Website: lowes
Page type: billing-address
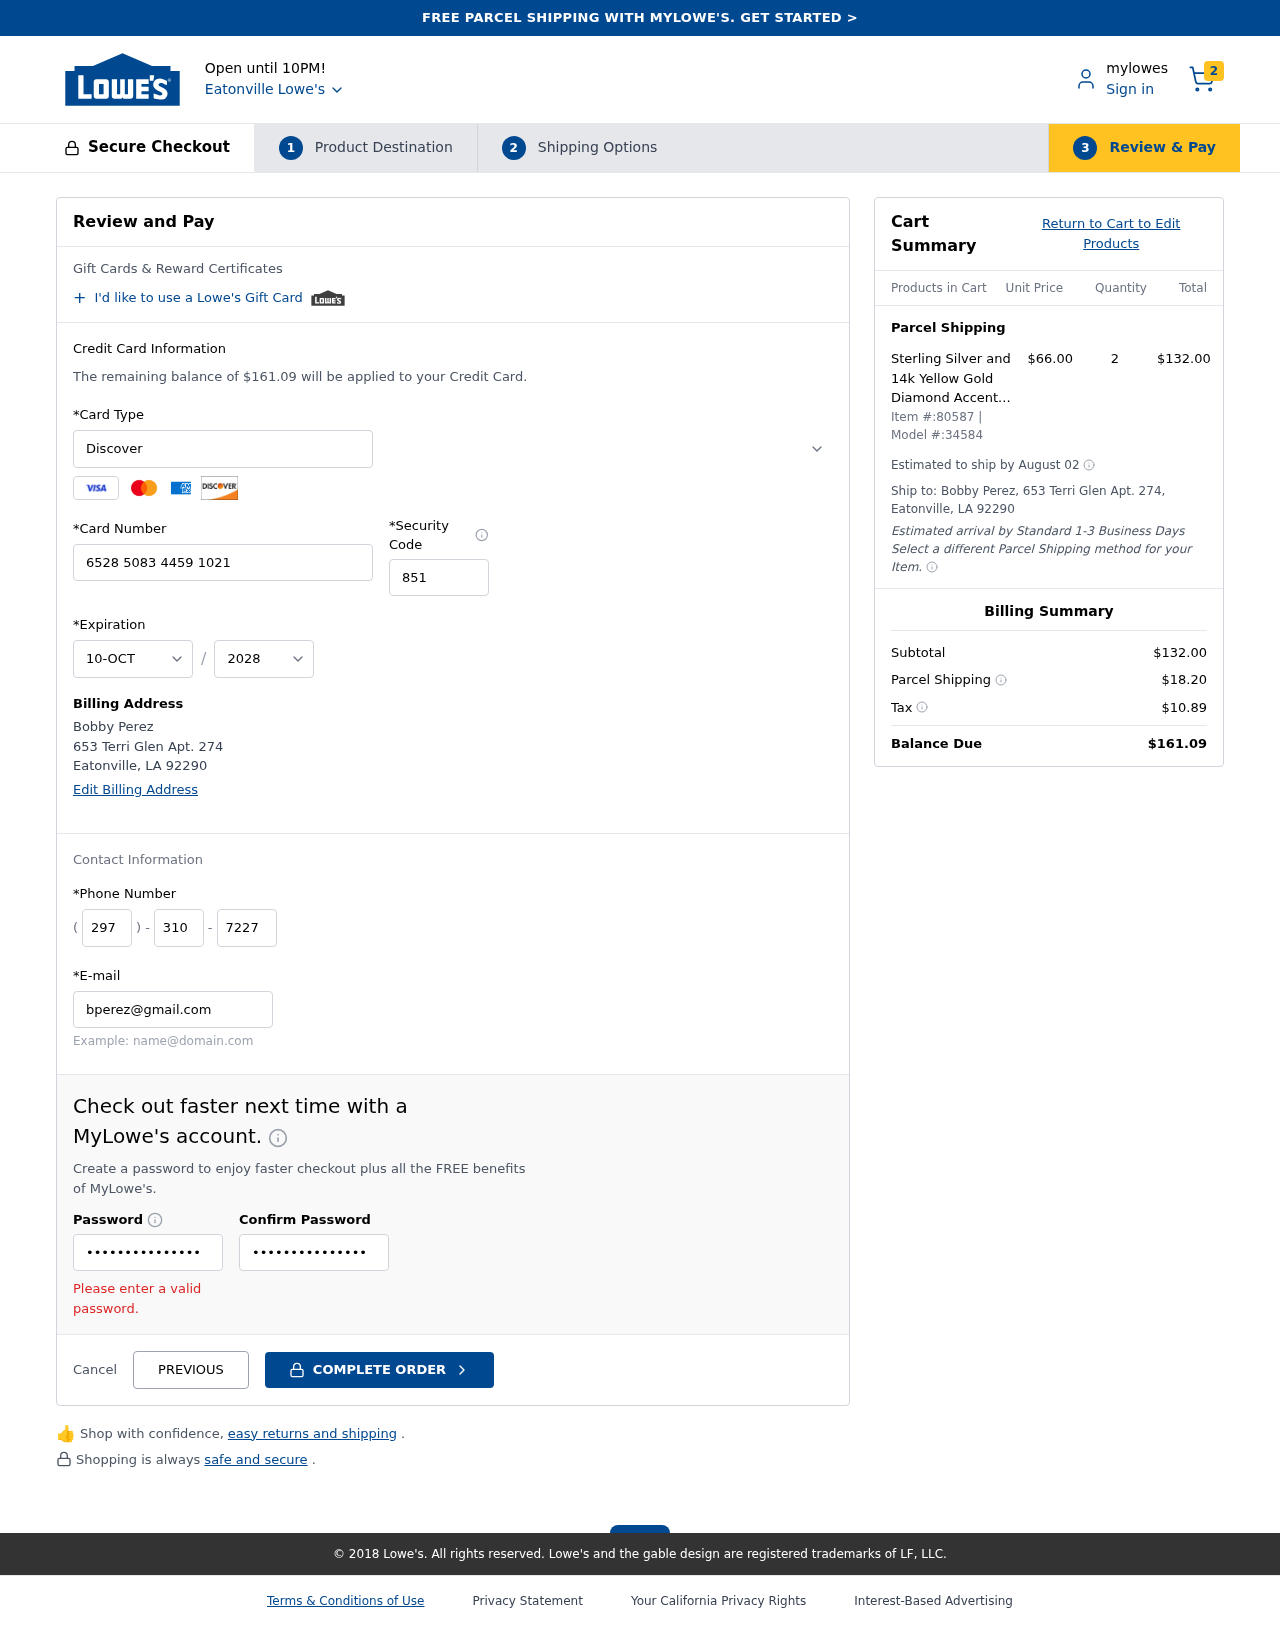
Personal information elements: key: PII_CARD_CVV
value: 851
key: PII_CARD_EXPIRY_MONTH
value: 10
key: PII_CARD_EXPIRY_YEAR
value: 28
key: PII_CARD_NUMBER
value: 6528 5083 4459 1021
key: PII_CARD_TYPE
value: Discover
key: PII_CITY
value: Eatonville
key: PII_CITY_STATE_ZIP
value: Eatonville, LA 92290
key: PII_EMAIL
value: bperez@gmail.com
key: PII_FULLNAME
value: Bobby Perez
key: PII_PHONE_AREA
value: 297
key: PII_PHONE_PREFIX
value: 310
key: PII_PHONE_SUFFIX
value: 7227
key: PII_STREET
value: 653 Terri Glen Apt. 274
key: PII_FULLNAME2
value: Bobby Perez
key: PII_STATE_ABBR
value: LA
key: PII_POSTCODE
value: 92290
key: PII_POSTCODE_FULL
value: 92290
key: PII_CITY_STATE
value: Eatonville, LA
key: PII_POSTCODE_NUMERIC
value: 92290
Product elements: key: PRODUCT1_NAME
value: Sterling Silver and 14k Yellow Gold Diamond Accent Freshwater Cultured Pearl Stud Earrings (7mm)
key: PRODUCT1_PRICE
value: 66
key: PRODUCT1_QUANTITY
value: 2
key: PRODUCT_ITEM_NUMBER
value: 80587
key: PRODUCT_MODEL_NUMBER
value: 34584
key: PRODUCT1_LINE_TOTAL
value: $132.00
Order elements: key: ORDER_NUM_ITEMS
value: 2
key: ORDER_TOTAL
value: $161.09
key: ORDER_SHIPPING_DATE
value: August 02
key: ORDER_SUBTOTAL
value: $132.00
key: ORDER_SHIPPING_COST
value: $18.20
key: ORDER_TAX
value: $10.89